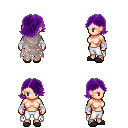
a pixel art fantasy rpg character, female body template, human, light skin, gray tattered cape, white pants, purple swoop hairstyle, white cloth bandages, gray slippers, four views (front, back, left, right), 2x2 character sprite sheet, small pixel art, hard edges, no anti-aliasing